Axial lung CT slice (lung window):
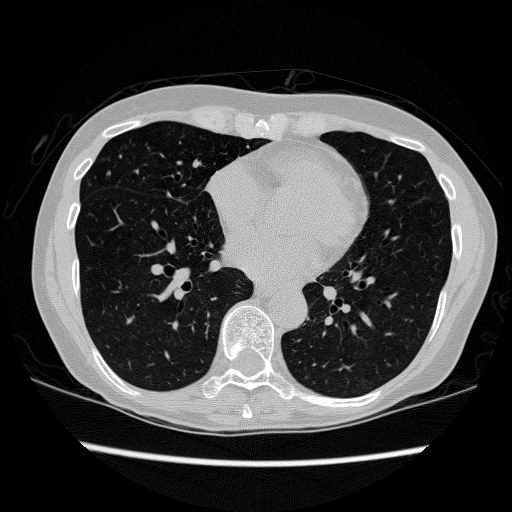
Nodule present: no